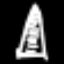
Label: The Eiffel Tower